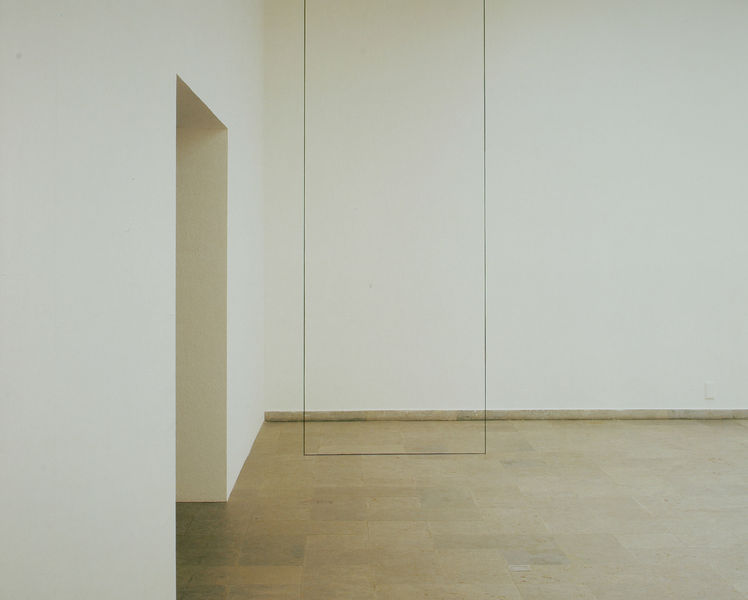
Künstler: Fred Sandback
Schlagwörter: schatten, weiß, raum, tür, beige, wand, boden, fußboden, parkett, moderne, kahl, wände, rechteck, ausgang, museum, quadrat, installation, laminat, dreidimensional, fußleiste